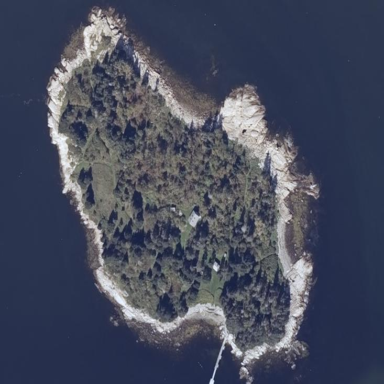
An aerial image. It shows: Islet along the natural coastline.